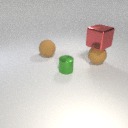
small green metal cylinder to the left of large brown rubber sphere